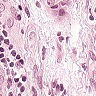
Metastatic tissue present: yes